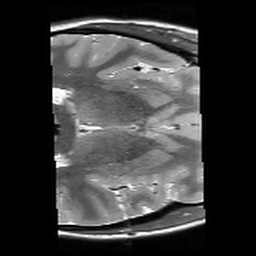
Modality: T2starw
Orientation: axial
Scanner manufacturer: siemens
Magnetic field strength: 3 T
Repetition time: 9.86 s
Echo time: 0.05 s